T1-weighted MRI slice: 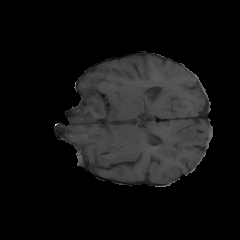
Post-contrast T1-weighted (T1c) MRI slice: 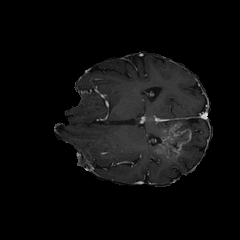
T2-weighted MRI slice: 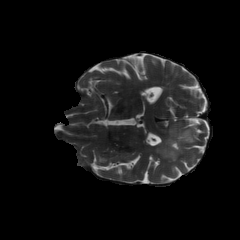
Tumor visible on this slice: yes